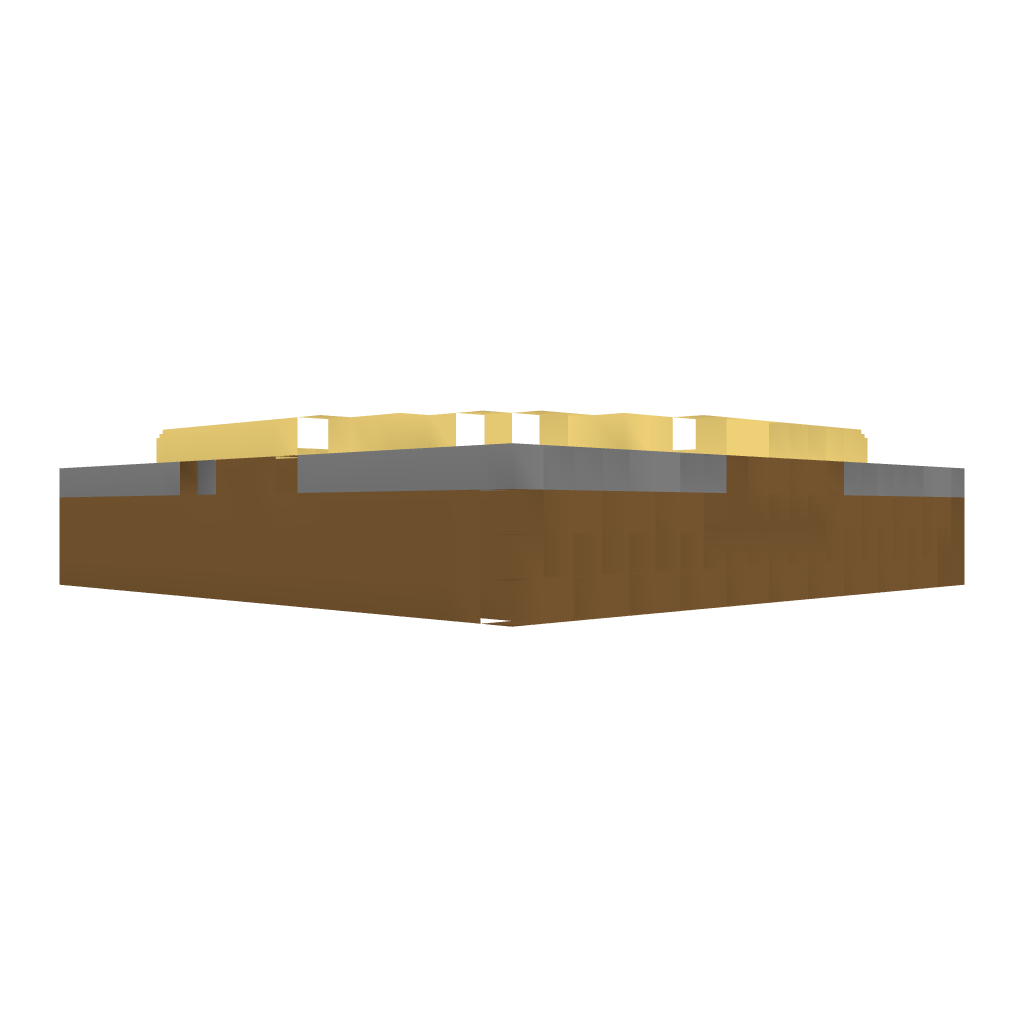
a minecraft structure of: Small Jem Pool bad low quality